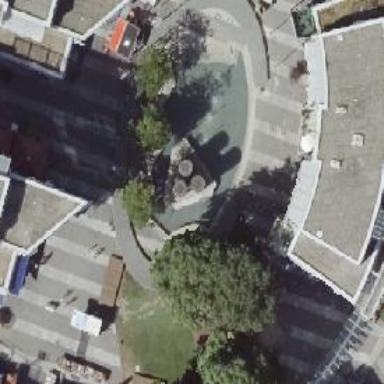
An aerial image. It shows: Fountain.